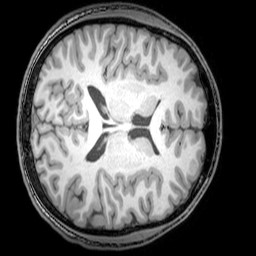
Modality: T1w
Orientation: axial
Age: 20
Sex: male
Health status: healthy
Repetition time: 0.081 s
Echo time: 0.037 s